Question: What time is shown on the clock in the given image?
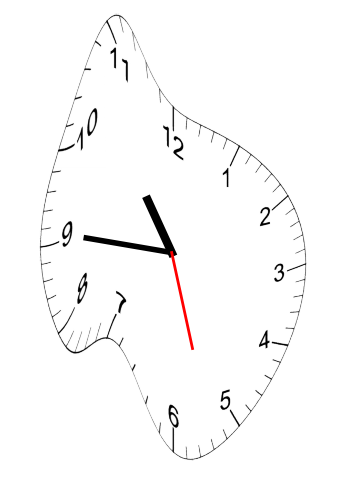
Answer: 10:45:27